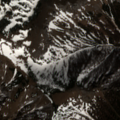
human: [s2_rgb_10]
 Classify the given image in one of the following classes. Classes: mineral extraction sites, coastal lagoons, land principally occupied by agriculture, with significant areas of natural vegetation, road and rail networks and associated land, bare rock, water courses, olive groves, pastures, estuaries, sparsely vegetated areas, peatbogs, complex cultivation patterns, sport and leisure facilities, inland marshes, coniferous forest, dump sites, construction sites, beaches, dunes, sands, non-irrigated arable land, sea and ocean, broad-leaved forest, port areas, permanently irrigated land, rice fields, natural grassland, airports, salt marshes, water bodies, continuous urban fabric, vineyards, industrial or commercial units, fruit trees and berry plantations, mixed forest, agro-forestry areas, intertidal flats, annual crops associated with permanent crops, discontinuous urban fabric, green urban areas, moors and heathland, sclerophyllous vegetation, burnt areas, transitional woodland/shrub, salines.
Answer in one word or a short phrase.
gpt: coniferous forest, moors and heathland, sparsely vegetated areas